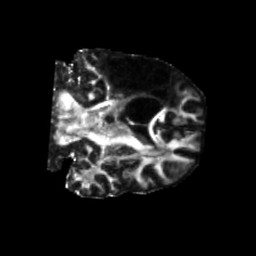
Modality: FA
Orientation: coronal
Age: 50
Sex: male
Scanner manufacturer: siemens
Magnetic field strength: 3 T
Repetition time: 5.25 s
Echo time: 0.08 s